Question: I have two axis in highcharts and I dont specify the range for either. Please see graph.

For some reason, series one from 201 to 206 is taking up the whole chart while series 2 which is only -2k to 2k is being squeezed to the bottom, thereby extending the range all the way to 30k which is totally unnecessary. I think highcharts by nature wants to not have any overlap but I want that. What I'd like is for the right series to be centered, in fact I want the right axis to be centered at 0 always and can grow unrestricted in either direction. I can't hardcode any of these since I have no idea what the values could be. So Series 1 on the left is ok, but I want the value 0 for series 2 to always start at the middle of the chart. Any way to achieve that?
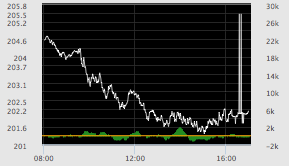
Answer: Try to set <URL> as false.